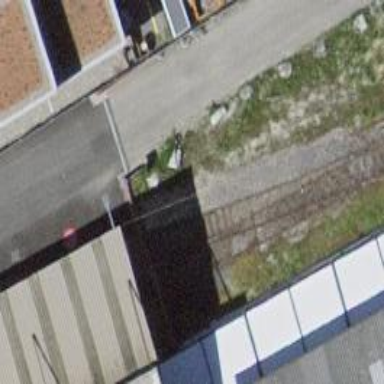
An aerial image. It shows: Single track railway in yard.